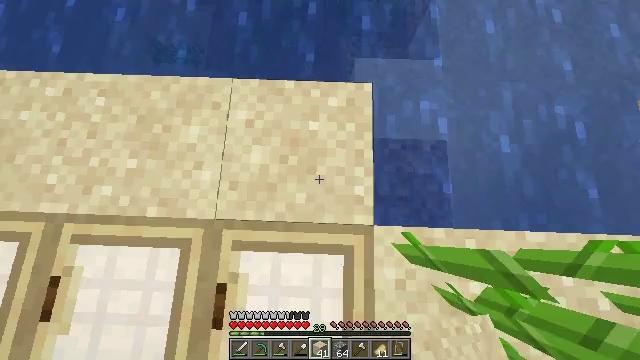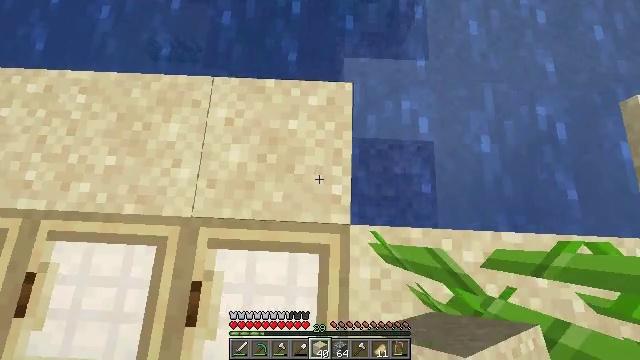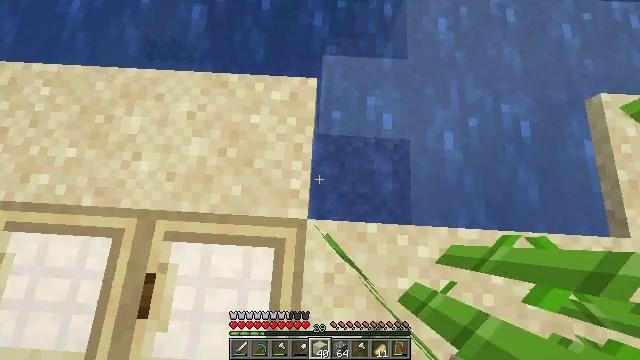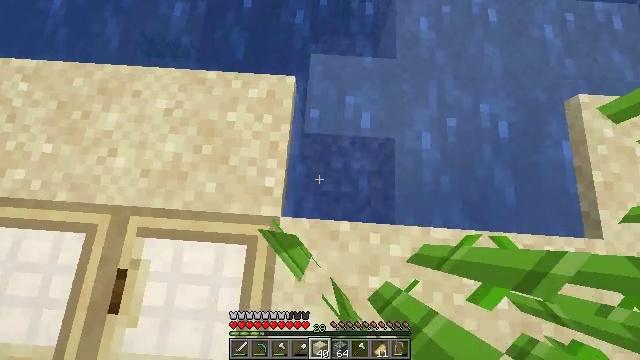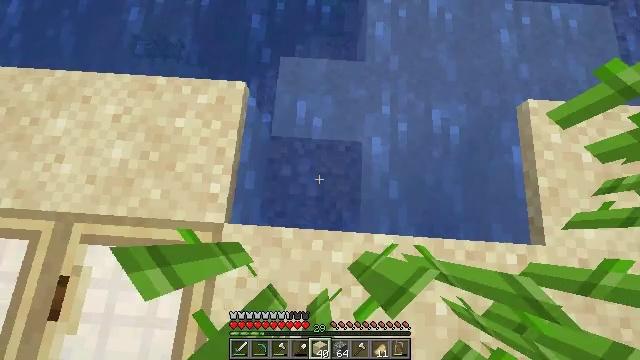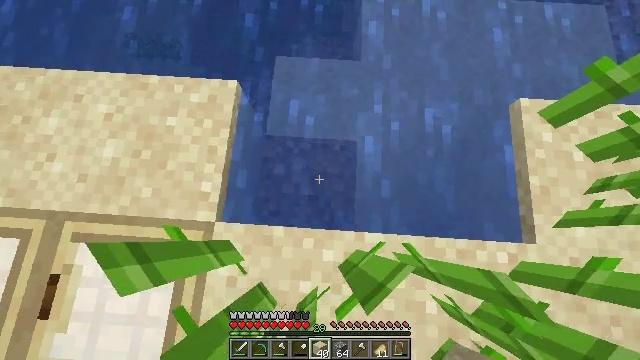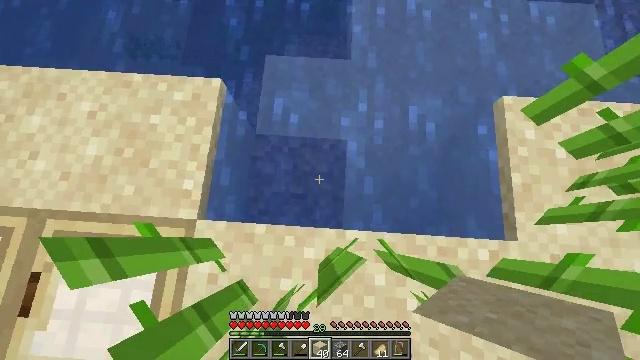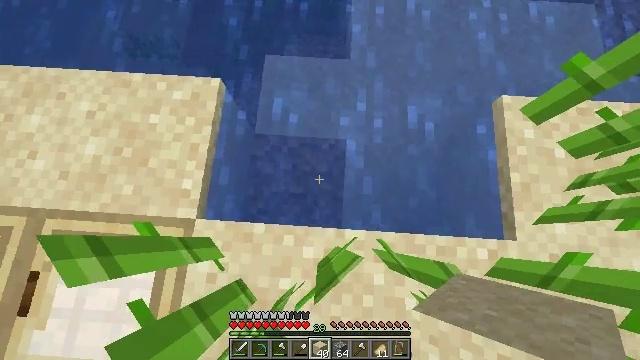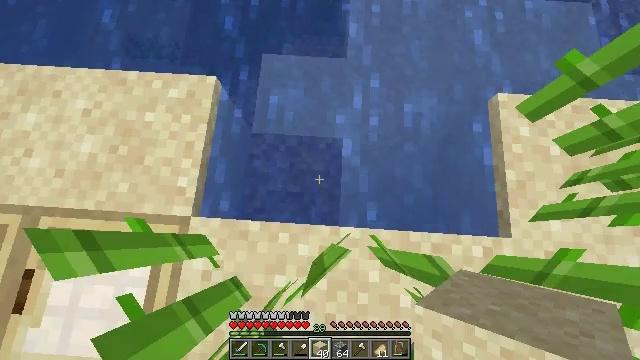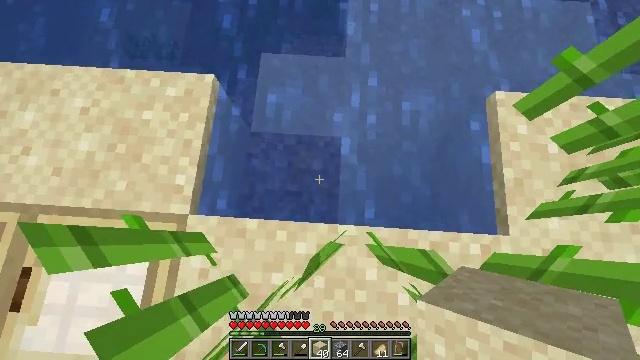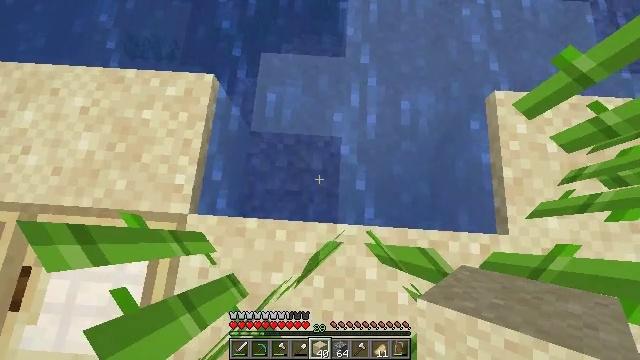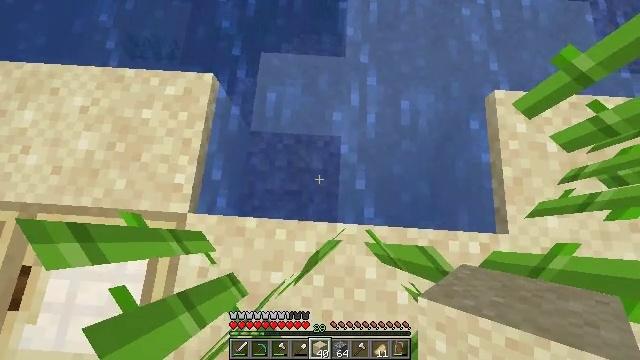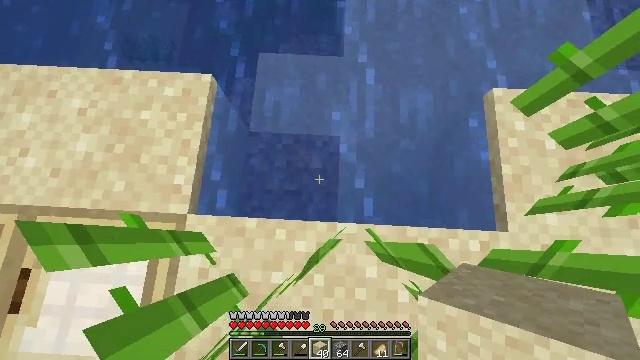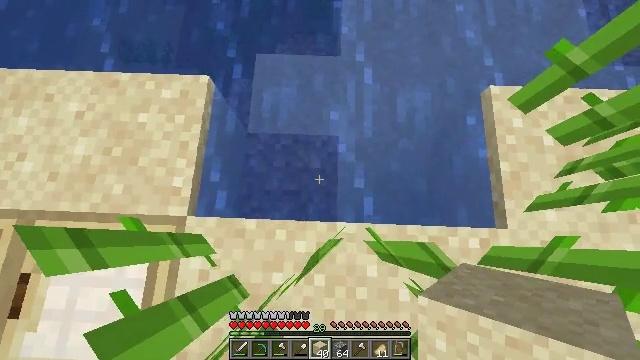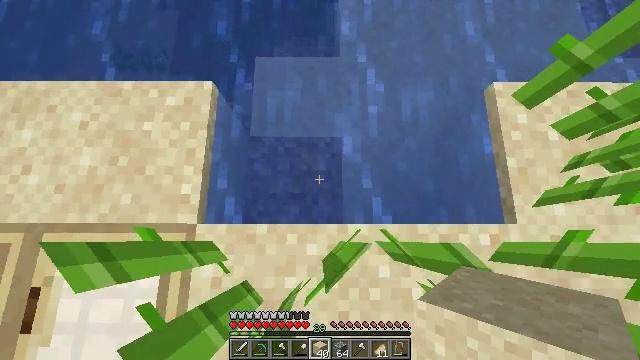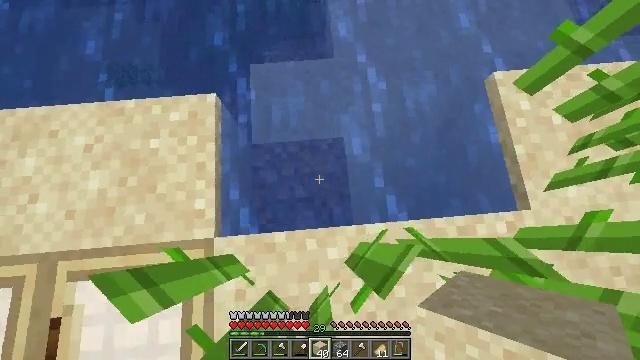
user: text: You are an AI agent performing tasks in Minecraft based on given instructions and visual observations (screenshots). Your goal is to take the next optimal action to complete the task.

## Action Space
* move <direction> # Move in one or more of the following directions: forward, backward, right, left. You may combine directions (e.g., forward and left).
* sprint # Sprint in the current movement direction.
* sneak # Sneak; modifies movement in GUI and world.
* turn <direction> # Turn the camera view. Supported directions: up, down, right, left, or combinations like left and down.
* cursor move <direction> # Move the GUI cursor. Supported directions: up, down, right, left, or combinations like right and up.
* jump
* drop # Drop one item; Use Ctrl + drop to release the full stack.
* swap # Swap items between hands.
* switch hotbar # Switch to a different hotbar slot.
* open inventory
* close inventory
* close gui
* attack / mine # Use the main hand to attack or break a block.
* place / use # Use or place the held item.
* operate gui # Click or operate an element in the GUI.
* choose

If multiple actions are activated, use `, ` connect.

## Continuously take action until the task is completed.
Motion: motion action
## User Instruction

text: Get sandstone by using a crafting table and sand blocks.
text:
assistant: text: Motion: move right
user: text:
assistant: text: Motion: move right
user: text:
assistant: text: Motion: move right
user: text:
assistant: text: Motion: move right
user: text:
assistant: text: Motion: no_op
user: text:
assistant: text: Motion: no_op
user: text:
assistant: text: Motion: no_op
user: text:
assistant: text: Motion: no_op
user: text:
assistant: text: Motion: no_op
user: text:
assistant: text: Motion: no_op
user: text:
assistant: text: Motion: no_op
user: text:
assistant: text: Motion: no_op
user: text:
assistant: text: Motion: no_op
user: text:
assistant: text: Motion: move left, turn right
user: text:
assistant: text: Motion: move left, turn right
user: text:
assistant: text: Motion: move left, turn right
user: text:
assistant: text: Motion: move back and move left, turn right
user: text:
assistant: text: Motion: move back and move left, turn right and up
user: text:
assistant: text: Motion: move back and move left, turn right and up
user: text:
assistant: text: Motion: move back and move left, turn right and up
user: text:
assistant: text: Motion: move back and move left, turn right and up
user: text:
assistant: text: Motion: move back and move left, turn right and up
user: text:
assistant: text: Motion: move back and move left, turn right and up
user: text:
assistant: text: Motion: move back and move left, turn right and up
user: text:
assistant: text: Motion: move back and move left, turn right and up
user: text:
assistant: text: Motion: move back, turn right and up
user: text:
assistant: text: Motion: move back, turn right and up
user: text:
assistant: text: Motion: move back, turn right and up
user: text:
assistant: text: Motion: move back, turn right
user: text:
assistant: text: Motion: move back